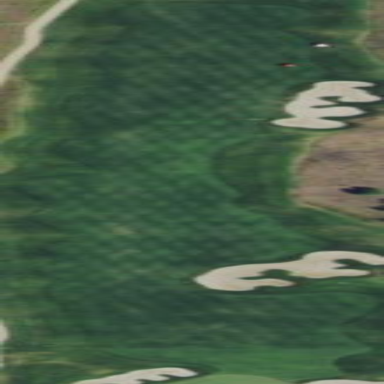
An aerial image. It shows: Golf fairway in the image.